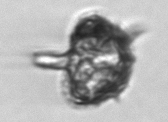
Label: Amylax